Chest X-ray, PA view. Patient: 36 years old, sex F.
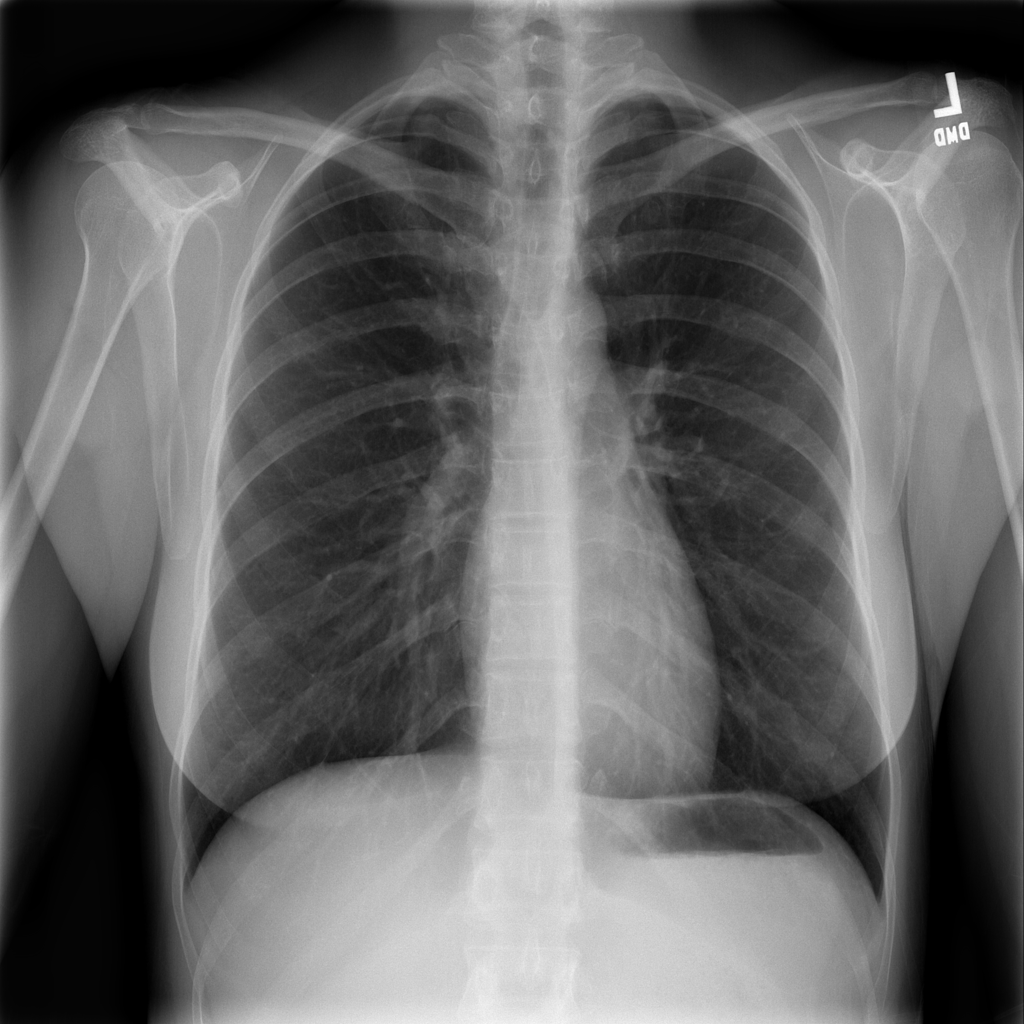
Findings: No Finding